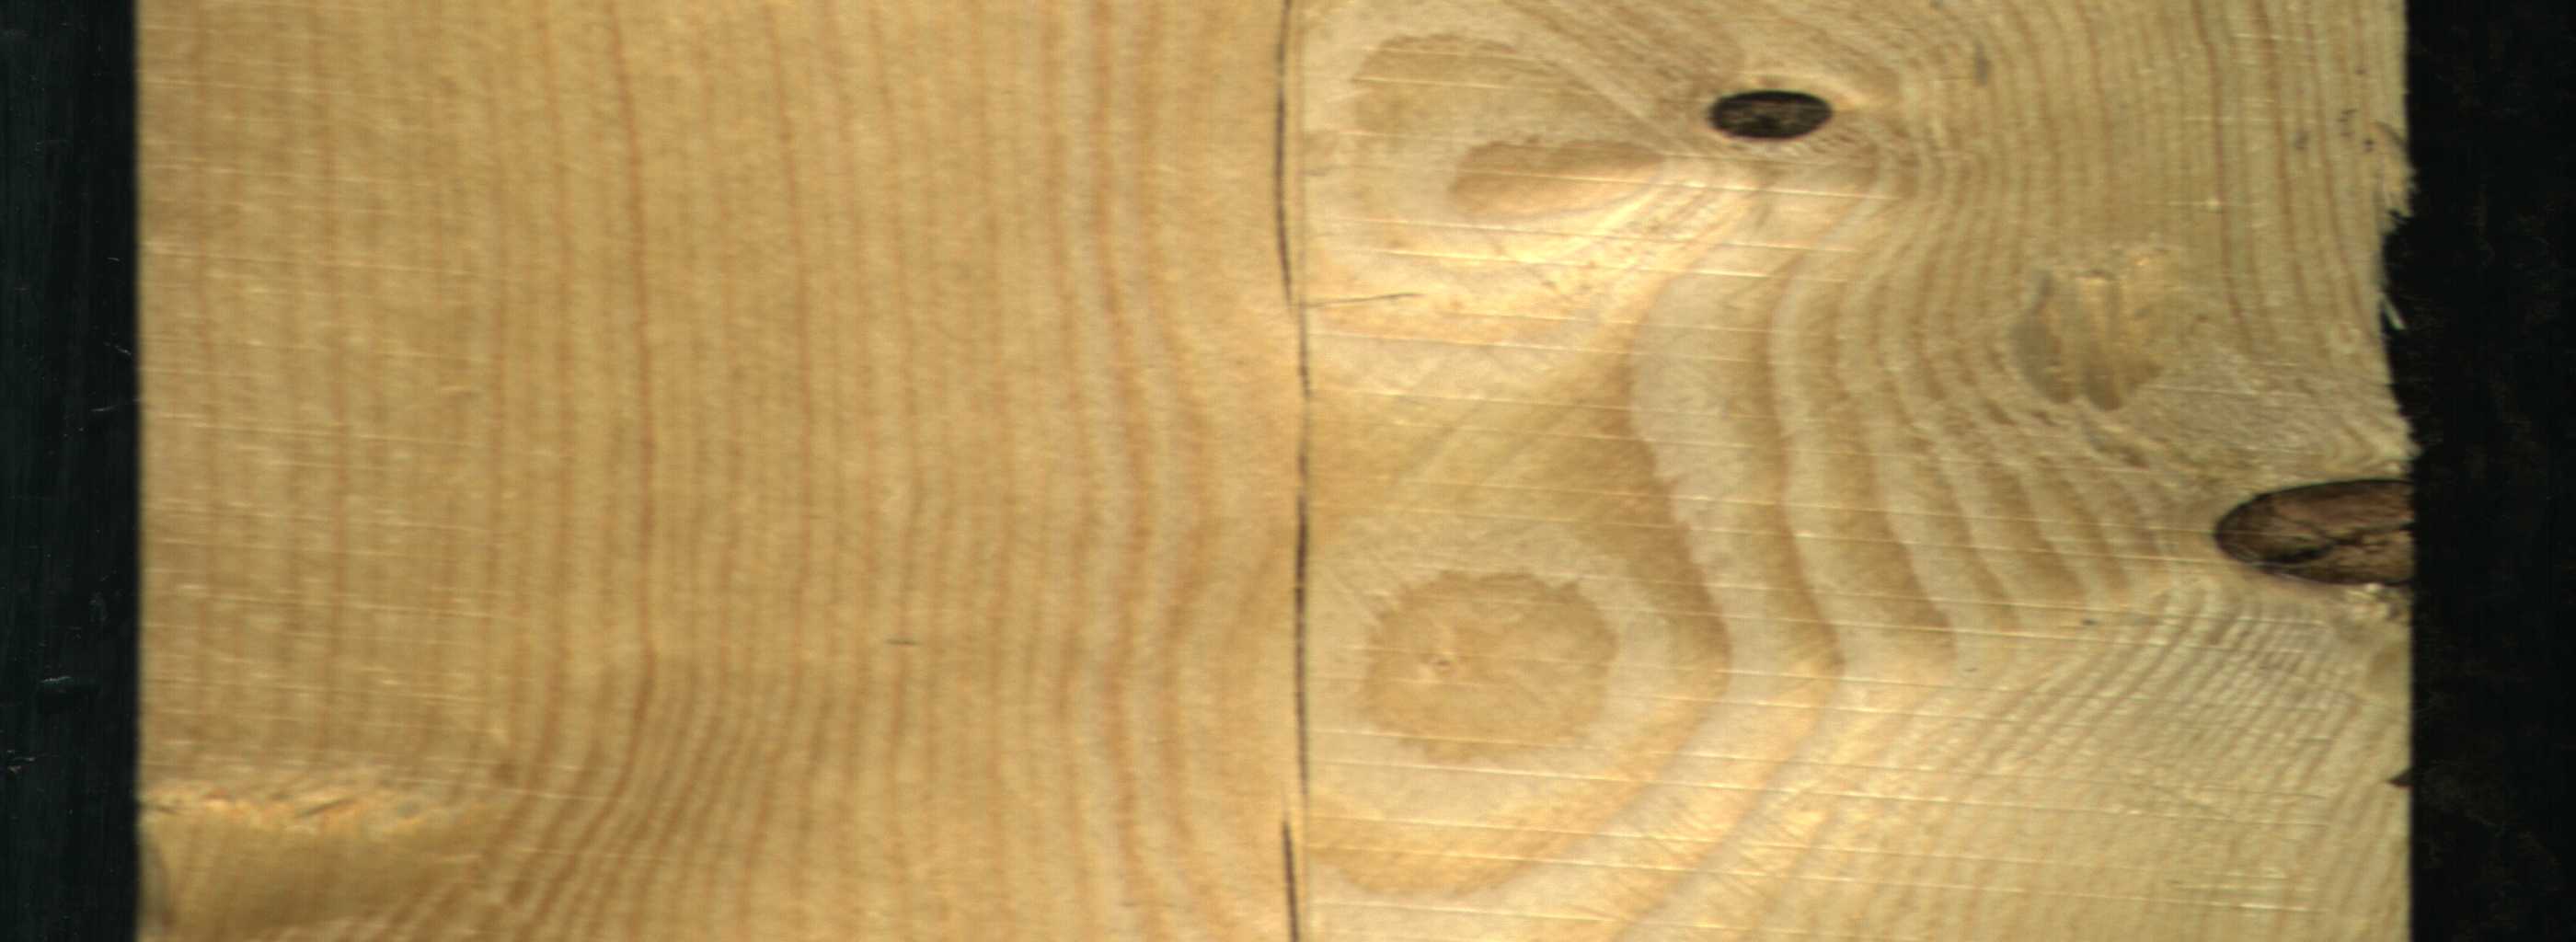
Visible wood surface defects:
Crack
Crack
Crack
Dead_Knot
Dead_Knot